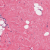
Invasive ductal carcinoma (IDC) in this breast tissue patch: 0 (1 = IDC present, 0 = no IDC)